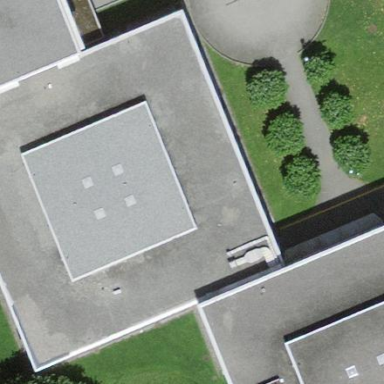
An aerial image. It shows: School building.